Question: Im seeing some strange behavior on my text inputs, they are wrapping on to 2 lines when the text is too long.
They have padding and are 100% width. If I remove either of these 2 CSS rules the text stops wrapping.
I cant put my actual site live and when I try and recreate the issue (eg with jsfiddle) I cant recreate it. Here are screen shots from my iPhone:

What could be causing this? This is not default behavior but the padding and 100% width are required from my design, so I need to find another way of preventing the wrapping.
UPDATE As I said I cant recreate the issue. My attempt is below. Ive used chrome dev tools to copy all the CSS rules, and the html is the same, however the result does not wrap.
<URL>
'''
<div class="cont">
<div class="one">
<input placeholder="Middle name" type="text" maxlength="40" name="middle" id="edit-middle" size="60" value="" >
</div>
</div>
.cont {
background: grey;
width: 300px;
margin-left: 100px
}
*, *:before, *:after {
-moz-box-sizing: border-box;
-webkit-box-sizing: border-box;
box-sizing: border-box;
}
input {
border-left-color: #e35235 !important;
}
input {
border-left-style: solid;
border-left-color: #c9d8e6;
border-left-width: 6px !important;
font-size: 1.2em;
border-top: none !important;
border-bottom: none !important;
border-right: none !important;
}
input {
background: white;
}
input {
padding: 15px 37px 15px 14px;
}
input {
margin: 0;
border: none;
outline: none;
}
input {
width: 100%;
-webkit-appearance: none;
appearance: none;
-moz-border-radius: 0;
-webkit-border-radius: 0;
border-radius: 0;
background-color: transparent;
}
input {
font-weight: 300;
}
input {
-webkit-text-fill-color: #19465e;
}
input {
color: #19465e;
}
.one {
margin-left: -20px;
margin-right: -20px;
}
'''
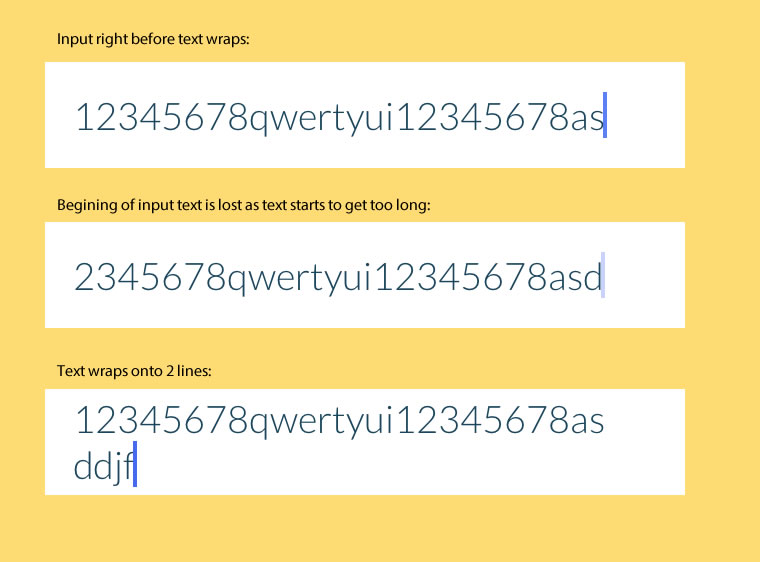
Answer: Start by paring back your document.
'''
<!DOCTYPE html>
<html>
<head>
<title>My page title</title>
</head>
<body>
<div class="cont">
<div class="one">
<input placeholder="Middle name" type="text" maxlength="40" name="middle" id="edit-middle" size="60" value="" >
</div>
</div>
</body>
</html>
'''
'''
input {
font-size:1.2em;
background:#DDD;
padding:15px 37px 15px 14px;
border:none;
outline:none;
width:100%;
}
'''
You will notice the input will not wrap and you still have 'width: 100%;' and padding.
Add the rest of your document one bit at a time:
1. Javascript - check that there is no problem with input
2. The rest of your CSS - check that there is no problem with input
3. Any remaining styles for your input - check that there is no problem with input
4. Any missing HTML - check that there is no problem with input
Put the jigsaw back together one piece at a time and clean up your code as you go.